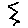
Label: zigzag